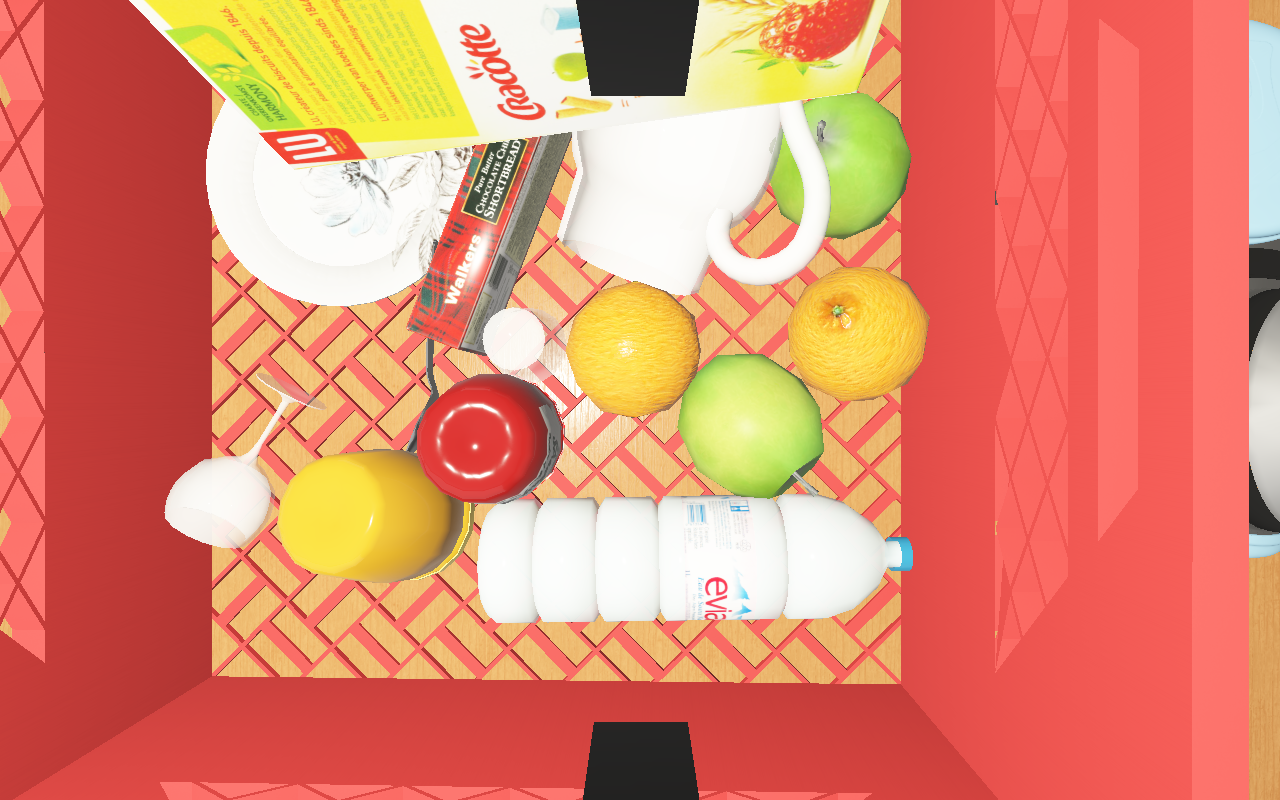
Objects in the scene:
water bottle
spoon
plate
glass
wineglass
jam jar
cereal box